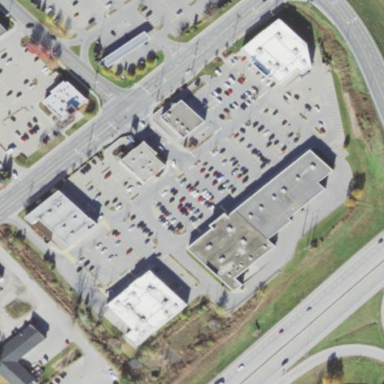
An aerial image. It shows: Retail area.